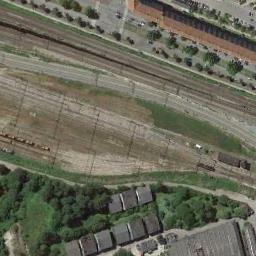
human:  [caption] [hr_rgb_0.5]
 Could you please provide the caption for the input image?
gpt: These railways are flanked by some trees and buildings .

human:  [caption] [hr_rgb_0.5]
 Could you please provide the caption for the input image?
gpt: The railway is next to some trees and houses .

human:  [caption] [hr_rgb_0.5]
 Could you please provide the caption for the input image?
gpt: There are many trees and buildings beside the railway .

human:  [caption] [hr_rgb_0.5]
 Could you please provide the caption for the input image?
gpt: There are dense buildings on both sides of the railway .

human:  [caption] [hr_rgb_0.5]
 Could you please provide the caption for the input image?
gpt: There are some buildings and green trees beside the railway .